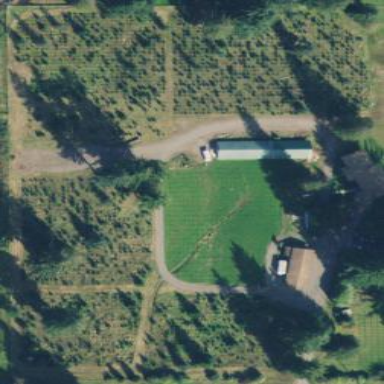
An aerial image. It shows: Farmland used for growing Christmas trees.